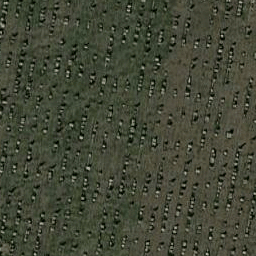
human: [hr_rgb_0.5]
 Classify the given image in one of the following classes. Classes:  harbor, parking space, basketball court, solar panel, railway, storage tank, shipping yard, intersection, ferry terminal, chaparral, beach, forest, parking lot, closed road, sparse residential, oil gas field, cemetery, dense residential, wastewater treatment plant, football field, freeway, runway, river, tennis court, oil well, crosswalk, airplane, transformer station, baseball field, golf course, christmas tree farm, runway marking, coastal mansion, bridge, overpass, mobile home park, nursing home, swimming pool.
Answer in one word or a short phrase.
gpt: cemetery